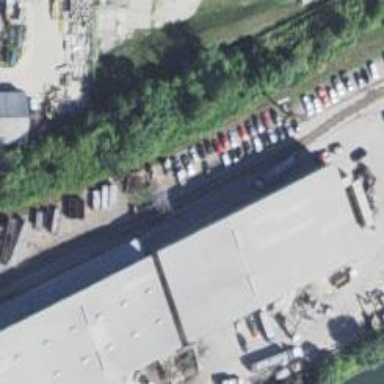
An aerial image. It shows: Waste transfer station.